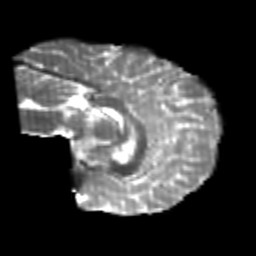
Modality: T2w
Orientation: sagittal
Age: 21
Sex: male
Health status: healthy
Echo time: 0.074 s